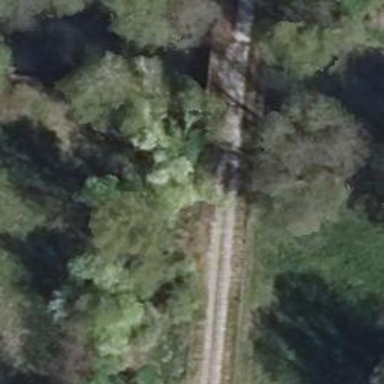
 made of concrete plates and embankments alongside."